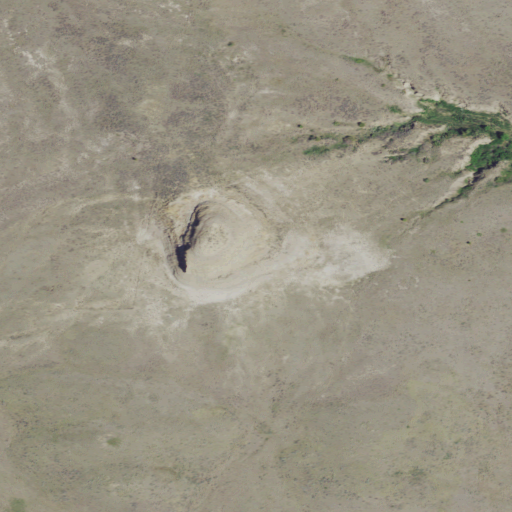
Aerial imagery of mountain in Montana named Bald Butte containing shrub and grassland